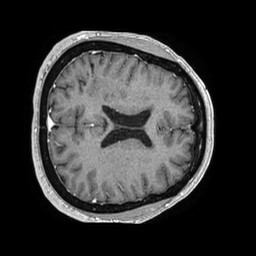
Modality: T1w
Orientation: axial
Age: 52
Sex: female
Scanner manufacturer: philips
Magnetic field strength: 1.5 T
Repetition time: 0.007833 s
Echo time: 0.003657 s